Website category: university
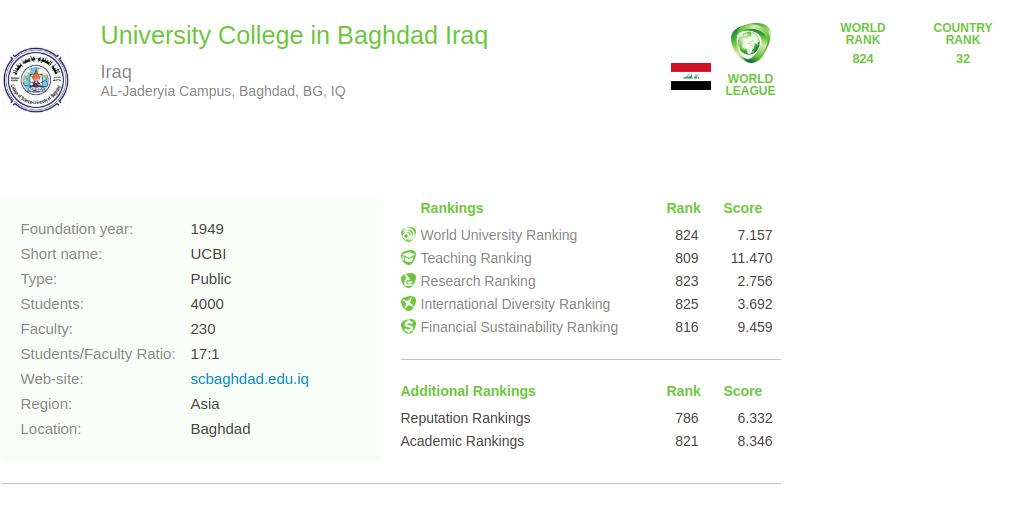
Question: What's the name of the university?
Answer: University College in Baghdad Iraq

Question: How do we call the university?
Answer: University College in Baghdad Iraq

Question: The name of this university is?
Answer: University College in Baghdad Iraq

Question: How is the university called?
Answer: University College in Baghdad Iraq

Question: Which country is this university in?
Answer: Iraq

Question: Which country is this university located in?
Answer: Iraq

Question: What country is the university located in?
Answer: Iraq

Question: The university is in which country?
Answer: Iraq

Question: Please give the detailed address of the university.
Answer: AL-Jaderyia Campus, Baghdad, BG, IQ

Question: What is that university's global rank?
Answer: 824

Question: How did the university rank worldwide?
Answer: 824

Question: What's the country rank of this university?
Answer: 32

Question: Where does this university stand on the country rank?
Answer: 32

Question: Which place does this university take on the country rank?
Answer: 32

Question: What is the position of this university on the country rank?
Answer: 32

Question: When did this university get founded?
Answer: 1949

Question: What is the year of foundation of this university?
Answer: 1949

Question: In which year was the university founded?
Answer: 1949

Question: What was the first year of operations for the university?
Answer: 1949

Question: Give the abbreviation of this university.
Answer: UCBI

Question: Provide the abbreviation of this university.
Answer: UCBI

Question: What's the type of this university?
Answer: Public

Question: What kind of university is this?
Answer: Public

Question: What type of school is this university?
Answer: Public

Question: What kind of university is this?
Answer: Public

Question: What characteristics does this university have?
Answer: Public

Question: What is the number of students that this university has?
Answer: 4000

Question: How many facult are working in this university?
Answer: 230

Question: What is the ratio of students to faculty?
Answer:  17 : 1

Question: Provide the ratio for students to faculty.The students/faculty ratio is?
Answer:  17 : 1

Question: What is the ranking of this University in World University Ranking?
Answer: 824

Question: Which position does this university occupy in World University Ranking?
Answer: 824

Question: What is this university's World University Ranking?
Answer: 824

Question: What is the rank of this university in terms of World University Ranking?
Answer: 824

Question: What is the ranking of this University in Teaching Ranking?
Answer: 809

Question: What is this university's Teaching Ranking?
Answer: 809

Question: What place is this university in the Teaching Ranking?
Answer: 809

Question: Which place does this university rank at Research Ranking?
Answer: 823

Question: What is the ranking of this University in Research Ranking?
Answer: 823

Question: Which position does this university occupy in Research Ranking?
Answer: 823

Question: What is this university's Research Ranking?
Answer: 823

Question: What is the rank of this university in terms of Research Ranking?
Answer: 823

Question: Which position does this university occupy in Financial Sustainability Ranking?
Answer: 816

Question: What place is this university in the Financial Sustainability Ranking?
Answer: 816

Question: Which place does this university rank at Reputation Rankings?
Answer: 786

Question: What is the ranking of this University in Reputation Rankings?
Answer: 786

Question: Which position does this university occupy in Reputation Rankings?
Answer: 786

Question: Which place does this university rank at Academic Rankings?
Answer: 821

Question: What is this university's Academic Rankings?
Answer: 821

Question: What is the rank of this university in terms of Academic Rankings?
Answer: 821

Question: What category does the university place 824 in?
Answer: World University Ranking

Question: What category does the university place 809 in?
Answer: Teaching Ranking

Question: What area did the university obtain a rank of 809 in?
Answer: Teaching Ranking

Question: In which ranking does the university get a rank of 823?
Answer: Research Ranking

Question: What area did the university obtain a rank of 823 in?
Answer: Research Ranking

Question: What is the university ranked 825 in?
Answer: International Diversity Ranking

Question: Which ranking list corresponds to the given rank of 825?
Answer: International Diversity Ranking

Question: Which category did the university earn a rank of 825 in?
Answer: International Diversity Ranking

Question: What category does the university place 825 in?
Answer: International Diversity Ranking

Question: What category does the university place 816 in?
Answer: Financial Sustainability Ranking

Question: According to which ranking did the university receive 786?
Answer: Reputation Rankings

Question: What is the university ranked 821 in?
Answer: Academic Rankings

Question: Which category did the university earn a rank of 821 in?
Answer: Academic Rankings

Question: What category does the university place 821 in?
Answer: Academic Rankings